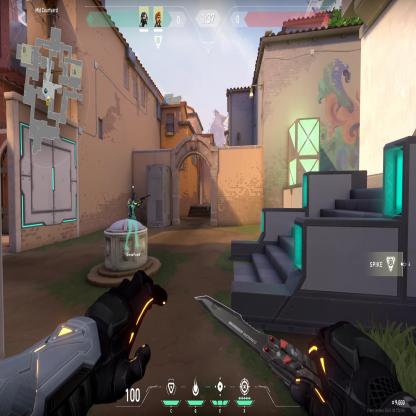
Label: teammate